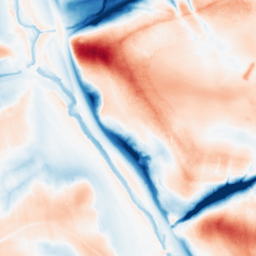
Category: classical
Decomposition family: gaussian_anisotropic
Decomposition parameters: sigma_x: 10
sigma_y: 20
Upsampling method: linear_exact
Upsampling parameters: scale: 4
Upsampling scale: 4